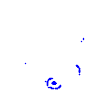
Particle: pion